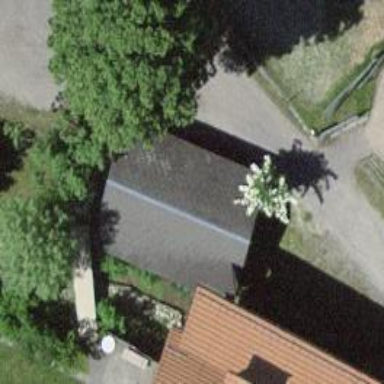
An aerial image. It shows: View of roof of building.